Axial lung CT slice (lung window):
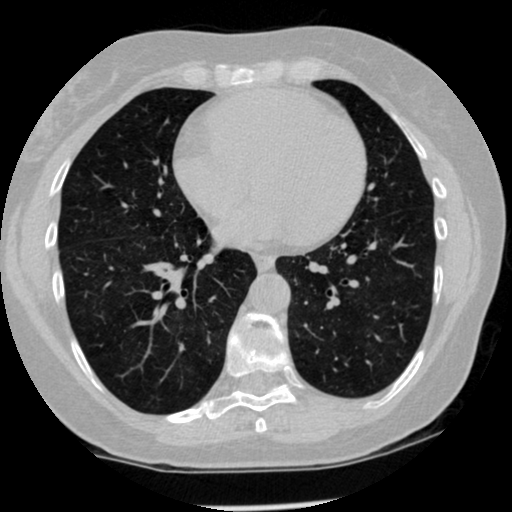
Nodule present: no